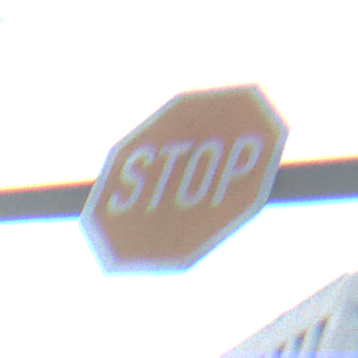
Verkehrszeichen: Stop
Umgebung: Outdoor, Urban
Tageszeit: MorningAfternoon
Wetter: PartlyCloudy
Licht: Natural
Jahreszeit: NotSpecified
Kontrast: LowContrast